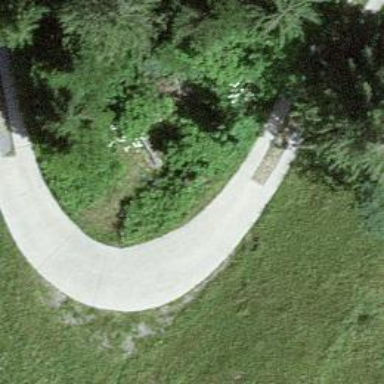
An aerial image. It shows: Brown bench in the vicinity.